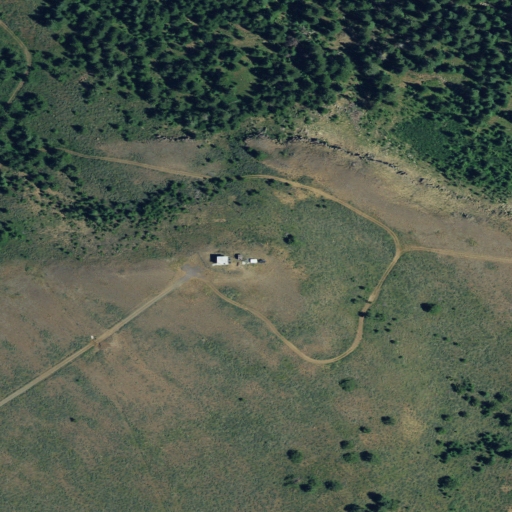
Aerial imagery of mountain in Oregon named Snow Mountain containing shrub, evergreen forest, and open development